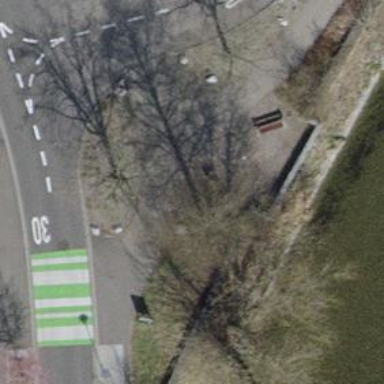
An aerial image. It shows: Brown bench in the vicinity.